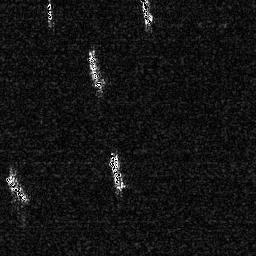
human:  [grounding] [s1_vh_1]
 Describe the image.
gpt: In the satellite image, there is  <ref>1 medium ship </ref> <box>[[0, 66, 11, 79, 0]]</box> located at bottom left,  <ref>1 medium ship </ref> <box>[[41, 58, 48, 75, 0]]</box> located at center,  <ref>1 medium ship </ref> <box>[[32, 18, 41, 35, 0]]</box> located at top,  <ref>1 small ship </ref> <box>[[17, 0, 21, 10, 0]]</box> located at top left,  <ref>1 small ship </ref> <box>[[53, 0, 60, 11, 0]]</box> located at top.